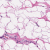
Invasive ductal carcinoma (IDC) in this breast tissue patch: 0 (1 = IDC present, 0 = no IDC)